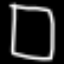
Label: square